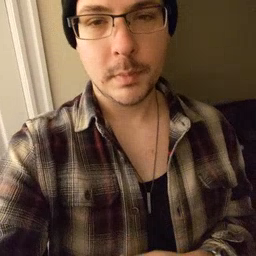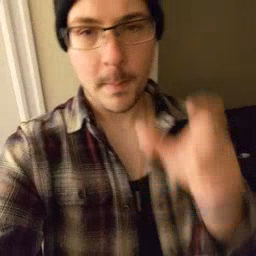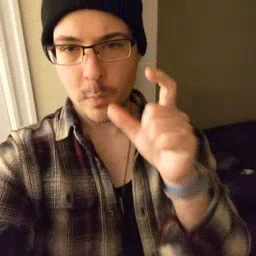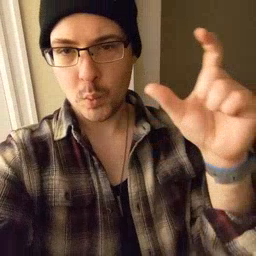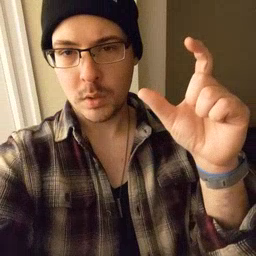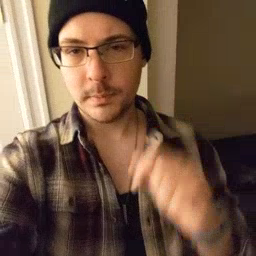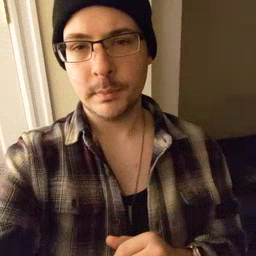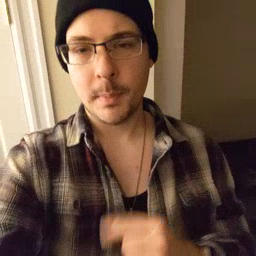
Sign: moon